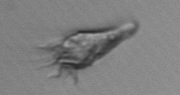
Label: Paratontonia_gracillima